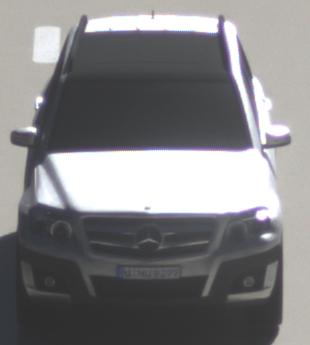
Make: Mercedes-Benz
Model: GLK 280
Detailed model: GLK-Class (204)
Model produced from: 2008/10
Model produced until: 2009/04
Doors: 5
Color: white
Road condition: wet road
Daytime: morning or afternoon
Contrast: high contrast